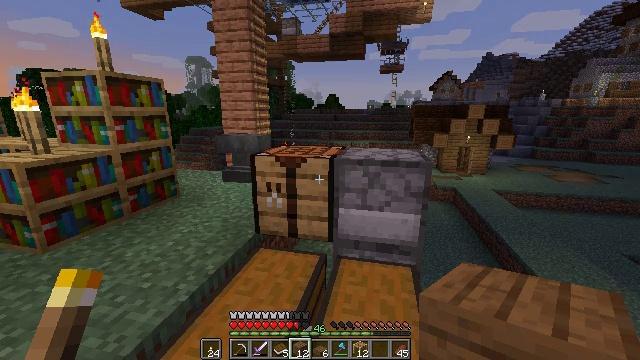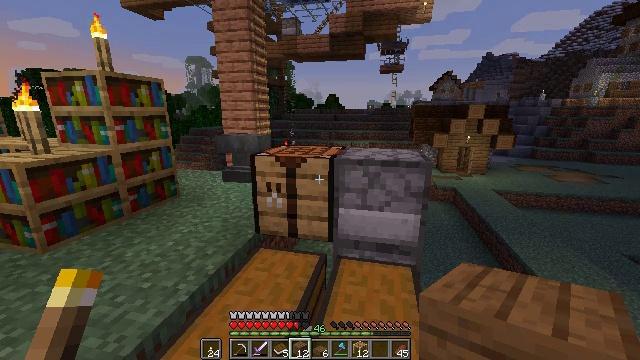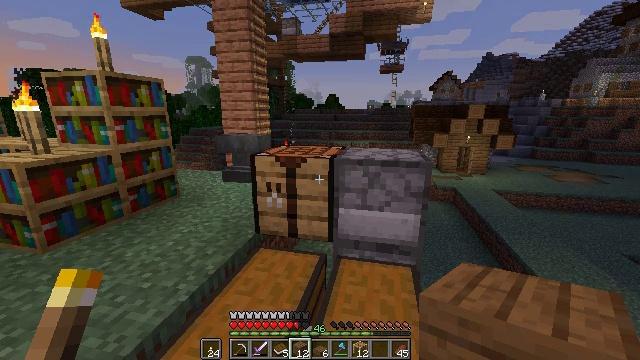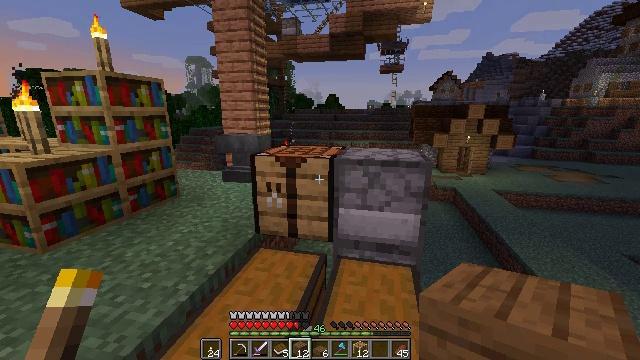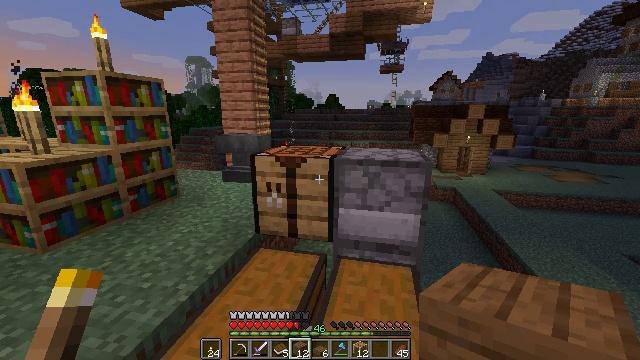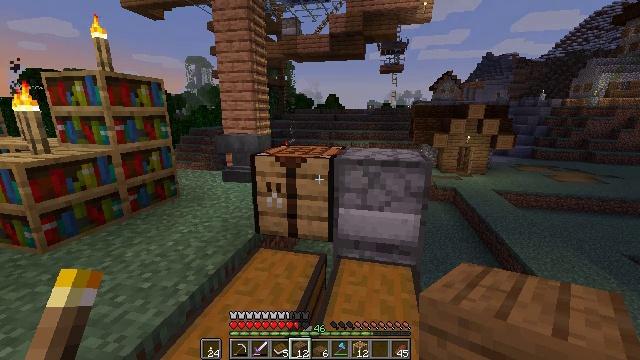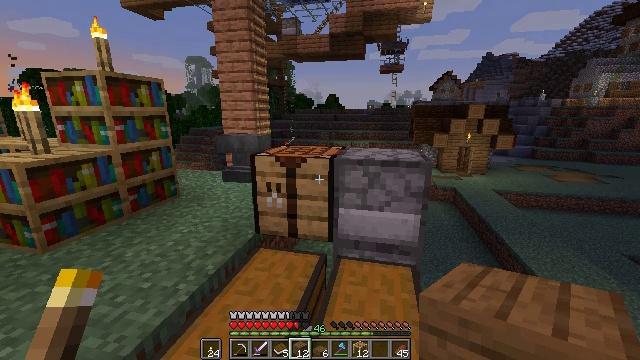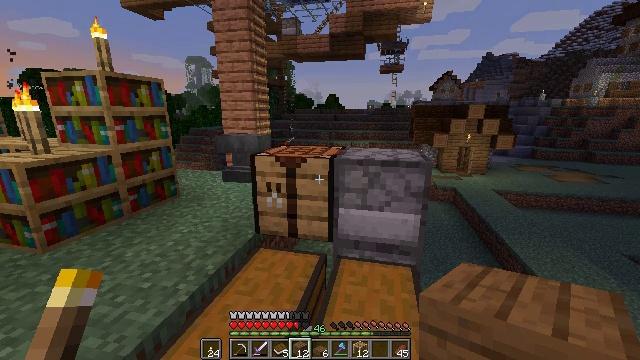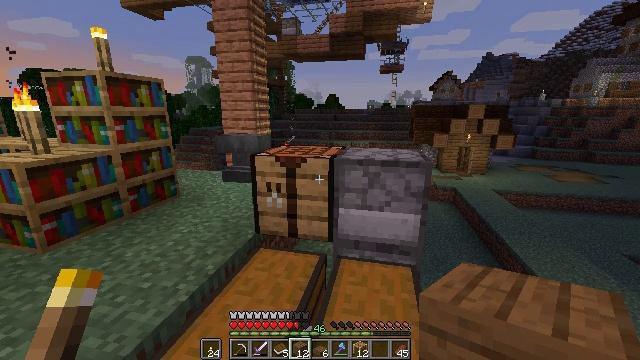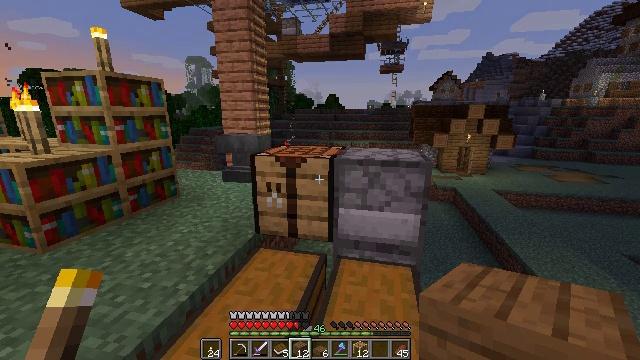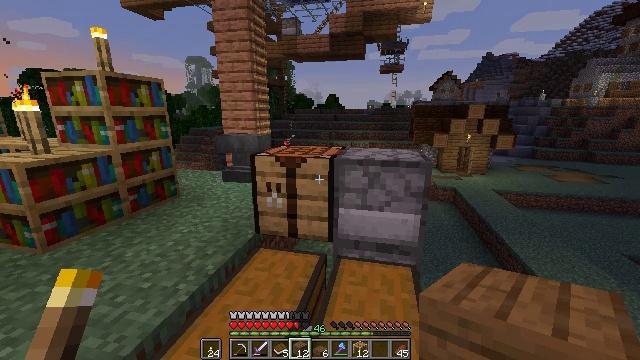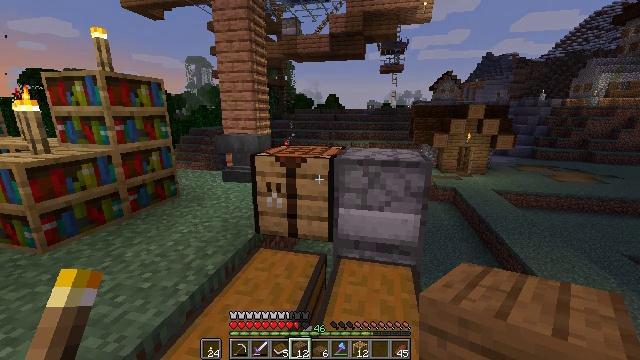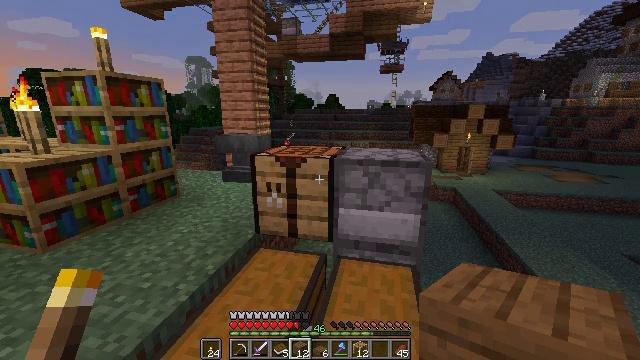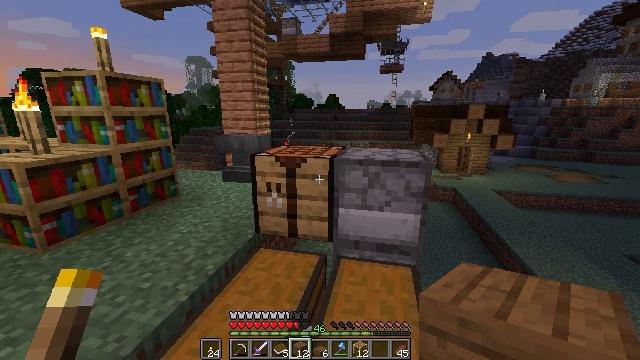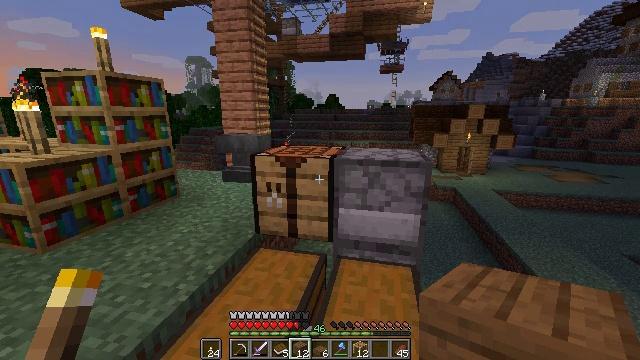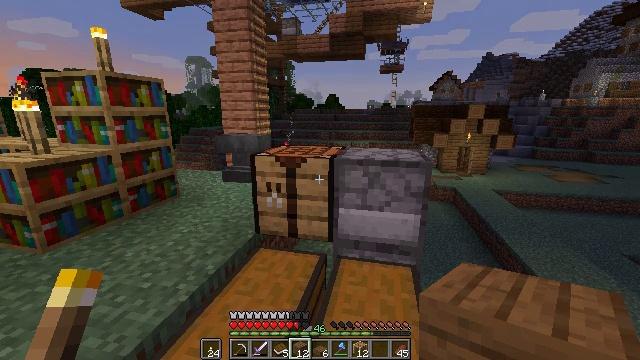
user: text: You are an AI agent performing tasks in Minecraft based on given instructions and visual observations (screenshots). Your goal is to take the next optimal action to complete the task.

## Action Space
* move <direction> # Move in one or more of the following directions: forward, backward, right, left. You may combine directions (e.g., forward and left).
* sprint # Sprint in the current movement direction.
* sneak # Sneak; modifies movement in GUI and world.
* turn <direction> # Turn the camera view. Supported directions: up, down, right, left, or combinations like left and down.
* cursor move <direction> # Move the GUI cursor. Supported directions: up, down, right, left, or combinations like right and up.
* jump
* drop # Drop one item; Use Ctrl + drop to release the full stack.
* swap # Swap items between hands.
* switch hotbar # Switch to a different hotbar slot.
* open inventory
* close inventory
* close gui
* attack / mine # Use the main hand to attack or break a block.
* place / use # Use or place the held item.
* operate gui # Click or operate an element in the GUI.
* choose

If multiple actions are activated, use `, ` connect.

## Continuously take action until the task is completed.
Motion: motion action
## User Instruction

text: Take spruce planks and sticks to craft a spruce fence gate.
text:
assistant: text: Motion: no_op
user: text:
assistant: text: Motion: no_op
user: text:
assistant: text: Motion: no_op
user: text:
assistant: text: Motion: no_op
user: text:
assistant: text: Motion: no_op
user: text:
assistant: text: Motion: no_op
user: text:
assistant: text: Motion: no_op
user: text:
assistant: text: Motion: no_op
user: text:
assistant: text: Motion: no_op
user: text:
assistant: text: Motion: no_op
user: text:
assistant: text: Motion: no_op
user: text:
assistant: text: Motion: no_op
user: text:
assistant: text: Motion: no_op
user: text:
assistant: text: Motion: no_op
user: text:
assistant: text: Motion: no_op
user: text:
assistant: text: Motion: no_op
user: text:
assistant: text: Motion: no_op
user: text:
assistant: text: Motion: no_op
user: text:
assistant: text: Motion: no_op
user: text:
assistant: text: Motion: no_op
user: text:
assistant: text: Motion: no_op
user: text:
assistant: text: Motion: no_op
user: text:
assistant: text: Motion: no_op
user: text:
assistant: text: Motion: no_op
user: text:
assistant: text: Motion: no_op
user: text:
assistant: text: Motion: no_op
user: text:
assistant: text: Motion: no_op
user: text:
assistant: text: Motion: no_op
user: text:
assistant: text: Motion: no_op
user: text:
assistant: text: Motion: no_op